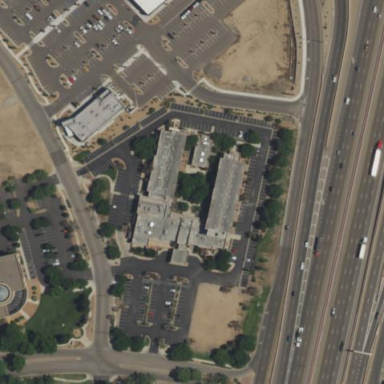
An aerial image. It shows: Hotel building.